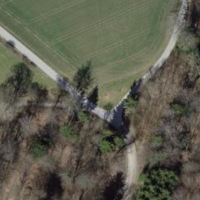
EUNIS habitat code: 41
Species observed at this site:
Euonymus europaeus